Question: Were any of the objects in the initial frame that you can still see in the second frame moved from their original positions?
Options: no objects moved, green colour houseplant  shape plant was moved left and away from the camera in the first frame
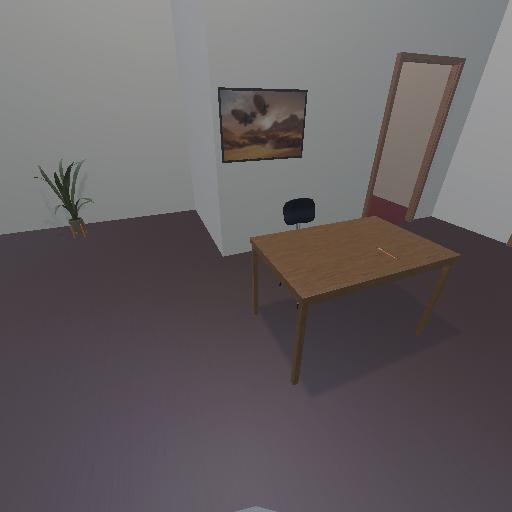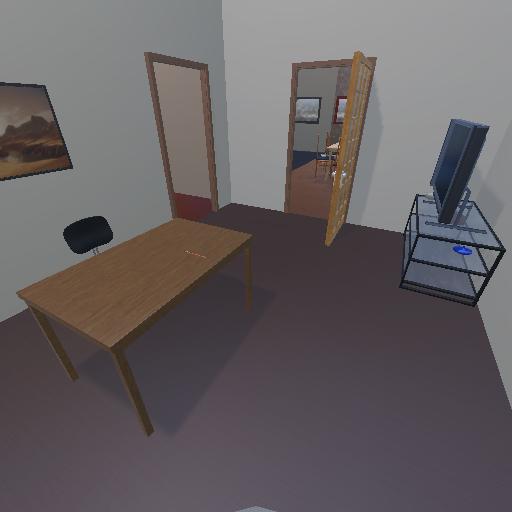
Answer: no objects moved